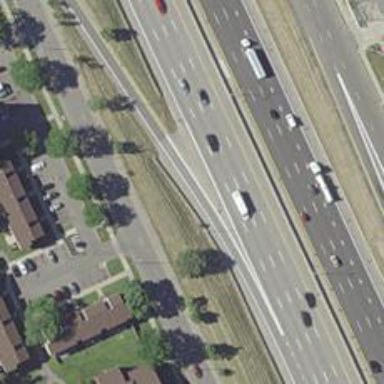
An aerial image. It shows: Motorway link.